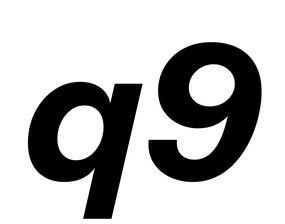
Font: InstrumentSans-Italic_Bold_Italic